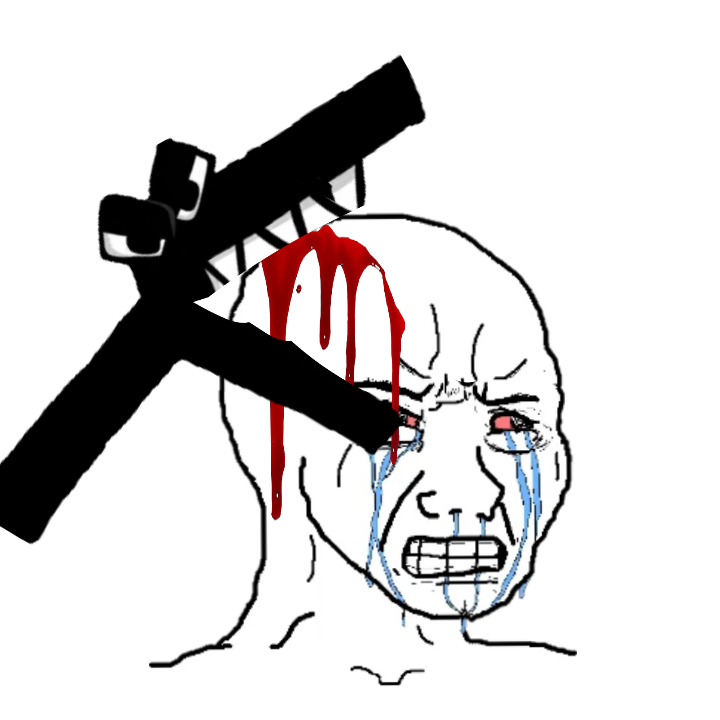
Label: 5_Crying_Wojak